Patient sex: M
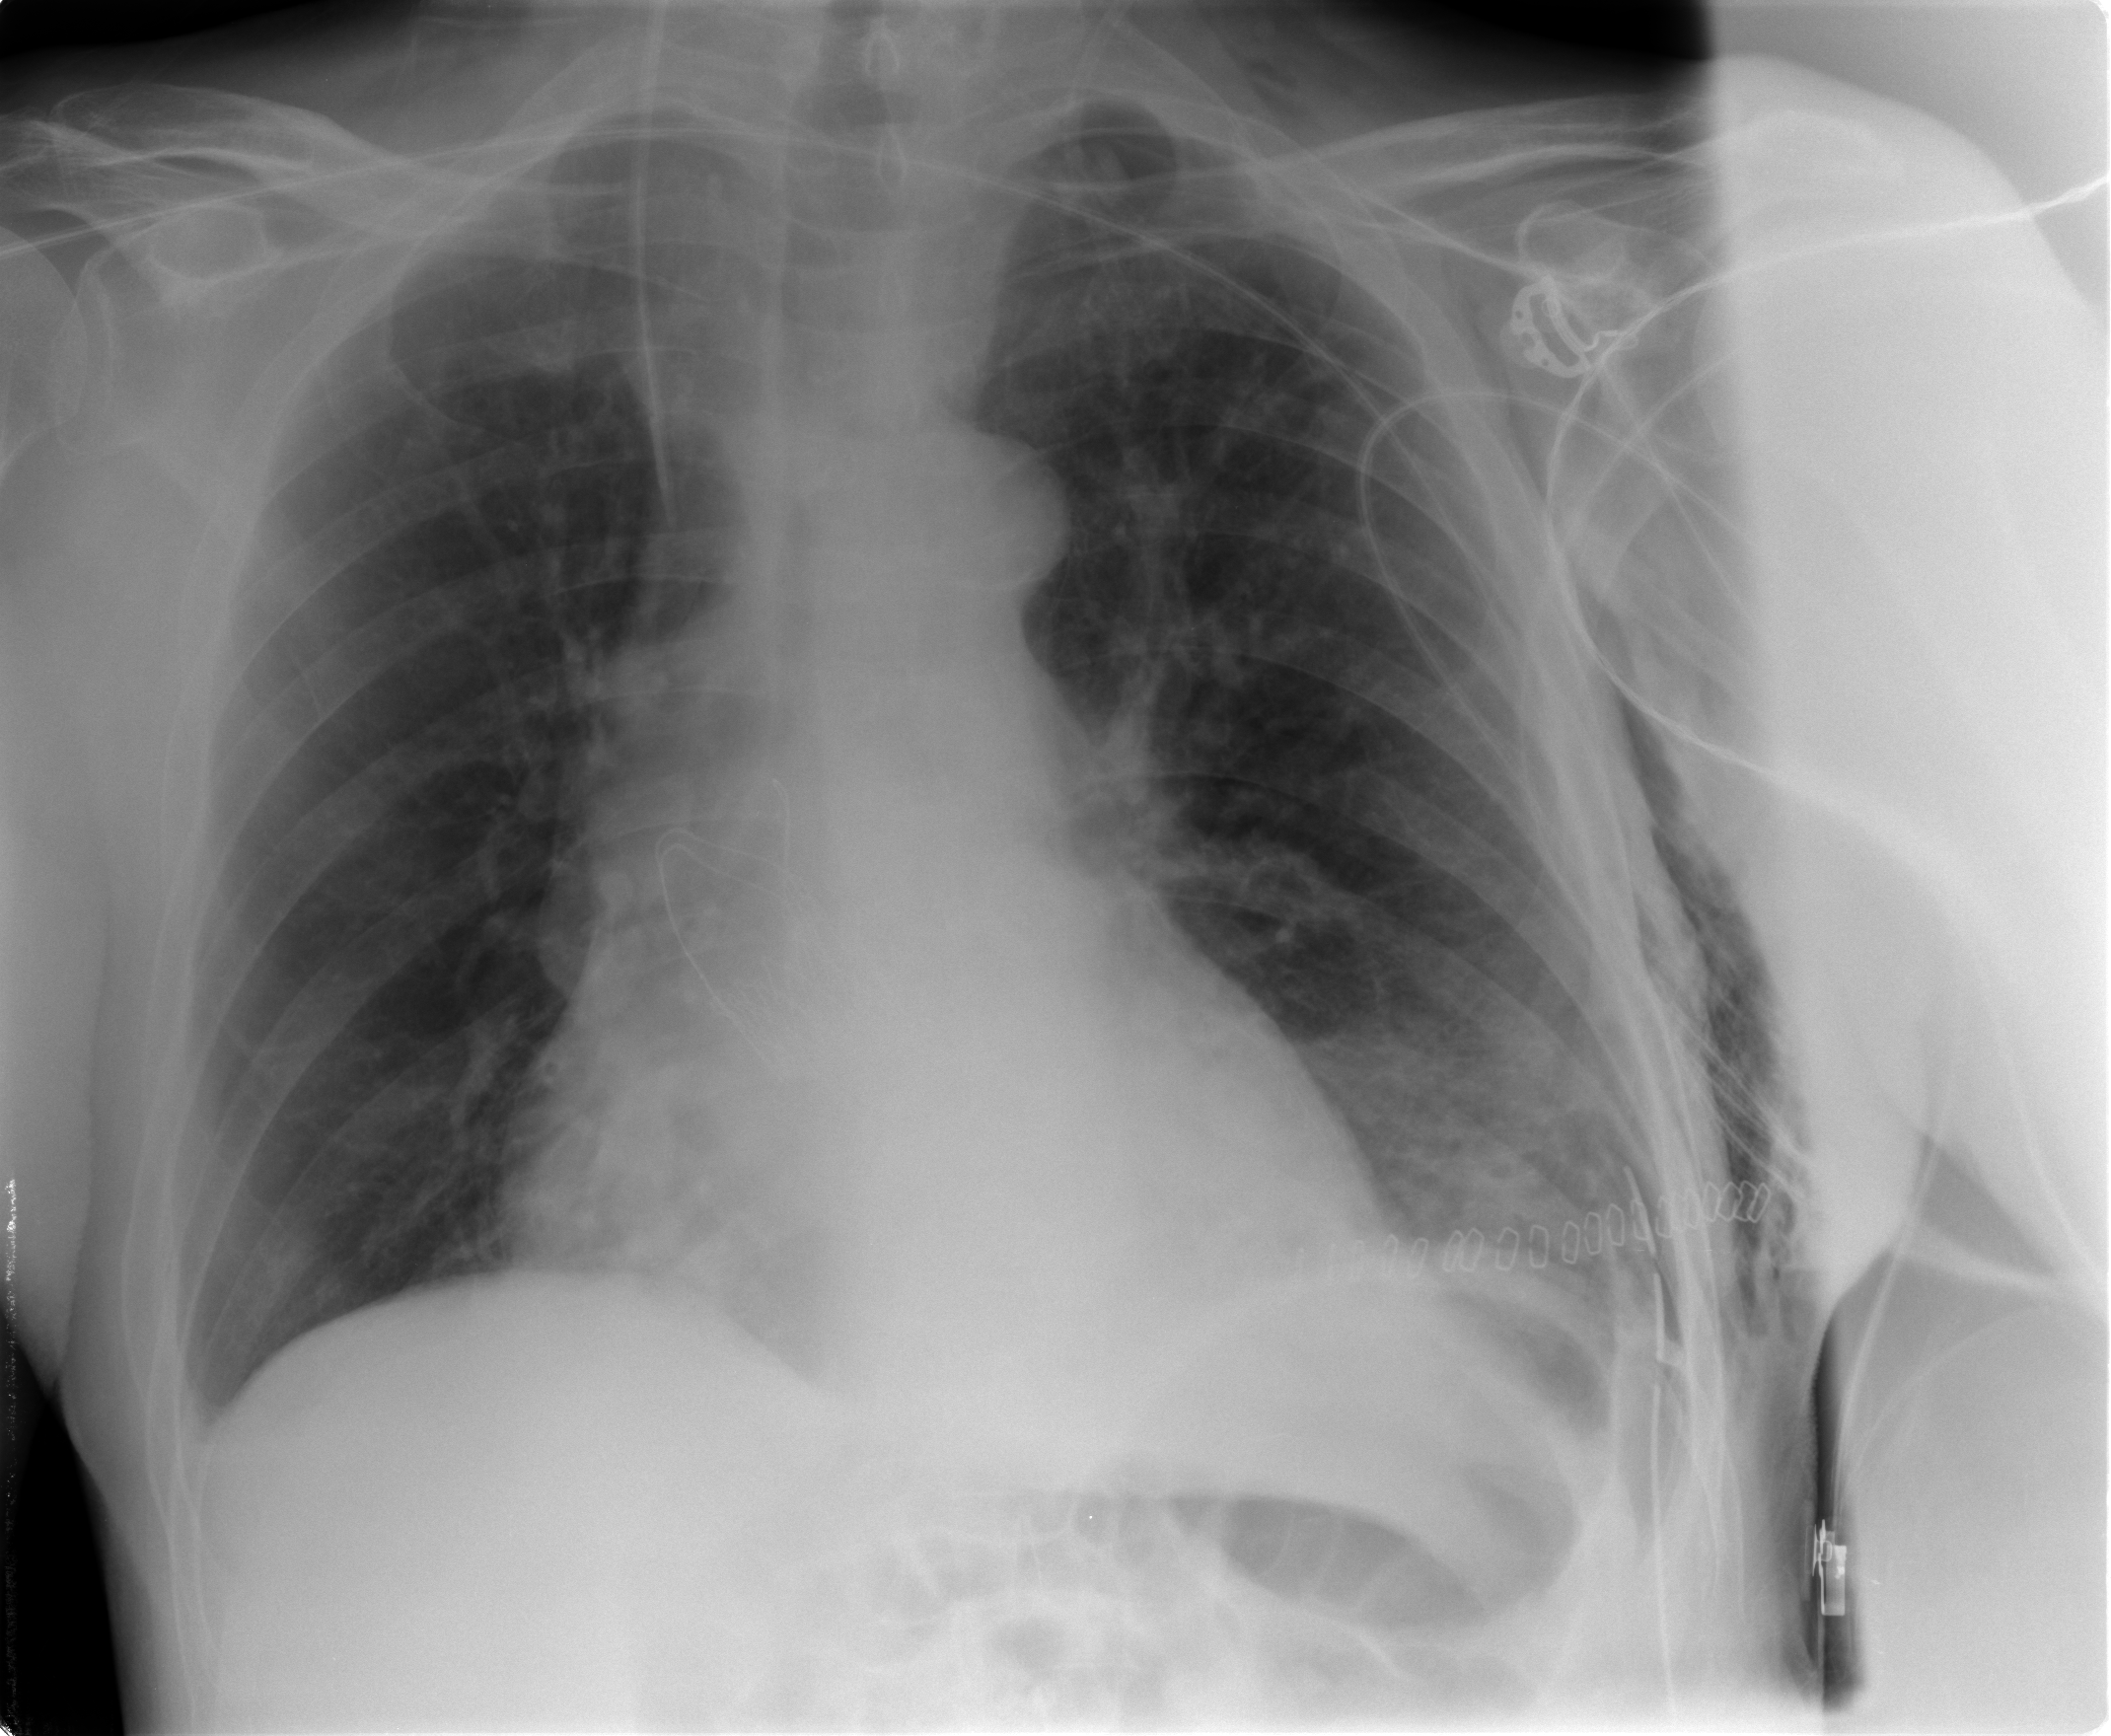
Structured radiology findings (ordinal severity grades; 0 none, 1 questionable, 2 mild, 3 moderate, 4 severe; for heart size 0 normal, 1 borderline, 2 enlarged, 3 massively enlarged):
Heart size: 2
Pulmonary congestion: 2
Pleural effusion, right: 0
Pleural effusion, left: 0
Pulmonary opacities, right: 0
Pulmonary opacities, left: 0
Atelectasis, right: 1
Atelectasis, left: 1